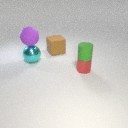
large cyan metal sphere below large purple rubber sphere